Field crop: maize
Growth stage: 2
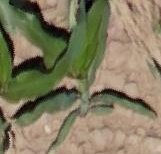
Species: maize